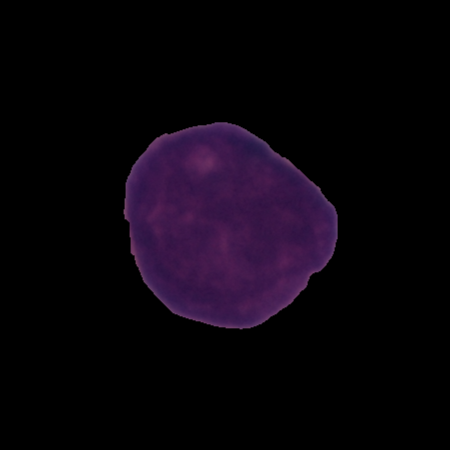
Label: cancer